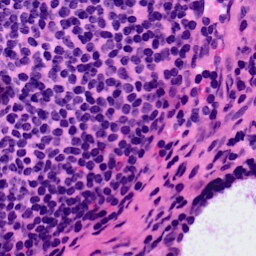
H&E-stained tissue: LymphNode